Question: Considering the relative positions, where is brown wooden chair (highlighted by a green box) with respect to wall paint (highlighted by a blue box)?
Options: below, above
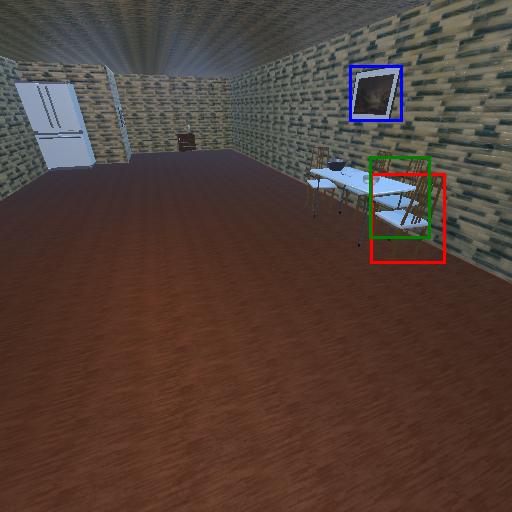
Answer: below